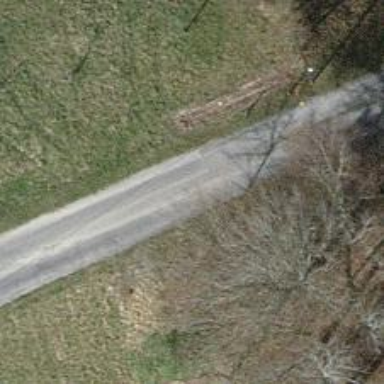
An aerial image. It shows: Residential road with asphalt surface. The road has grade1 track type.